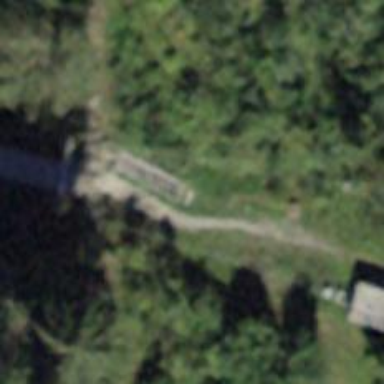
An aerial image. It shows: Path leading to bridge.